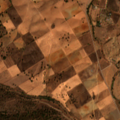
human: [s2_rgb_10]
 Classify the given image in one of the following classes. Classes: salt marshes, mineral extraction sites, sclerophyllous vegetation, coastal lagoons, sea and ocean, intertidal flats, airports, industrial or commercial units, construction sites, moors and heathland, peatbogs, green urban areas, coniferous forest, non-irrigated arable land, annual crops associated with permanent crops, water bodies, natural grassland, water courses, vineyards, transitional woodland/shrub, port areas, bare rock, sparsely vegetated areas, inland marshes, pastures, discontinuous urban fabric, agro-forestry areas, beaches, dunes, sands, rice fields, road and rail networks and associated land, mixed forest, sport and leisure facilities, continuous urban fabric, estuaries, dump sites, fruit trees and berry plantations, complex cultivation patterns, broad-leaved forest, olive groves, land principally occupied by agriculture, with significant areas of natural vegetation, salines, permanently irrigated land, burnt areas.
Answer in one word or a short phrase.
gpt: olive groves, annual crops associated with permanent crops, broad-leaved forest